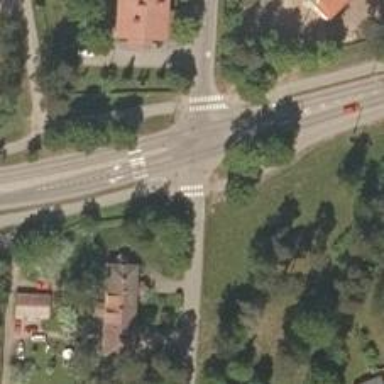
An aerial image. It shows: Asphalt cycleway featuring zebra crossing. The crossing is uncontrolled.